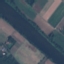
Label: River